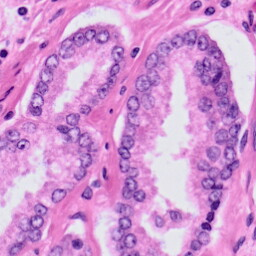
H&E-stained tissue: Prostate